Interaction volume radius: 10 \u00c5
Interaction volume height: 30 \u00c5
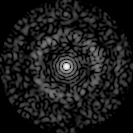
Disorder parameter: 0.8392